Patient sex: M
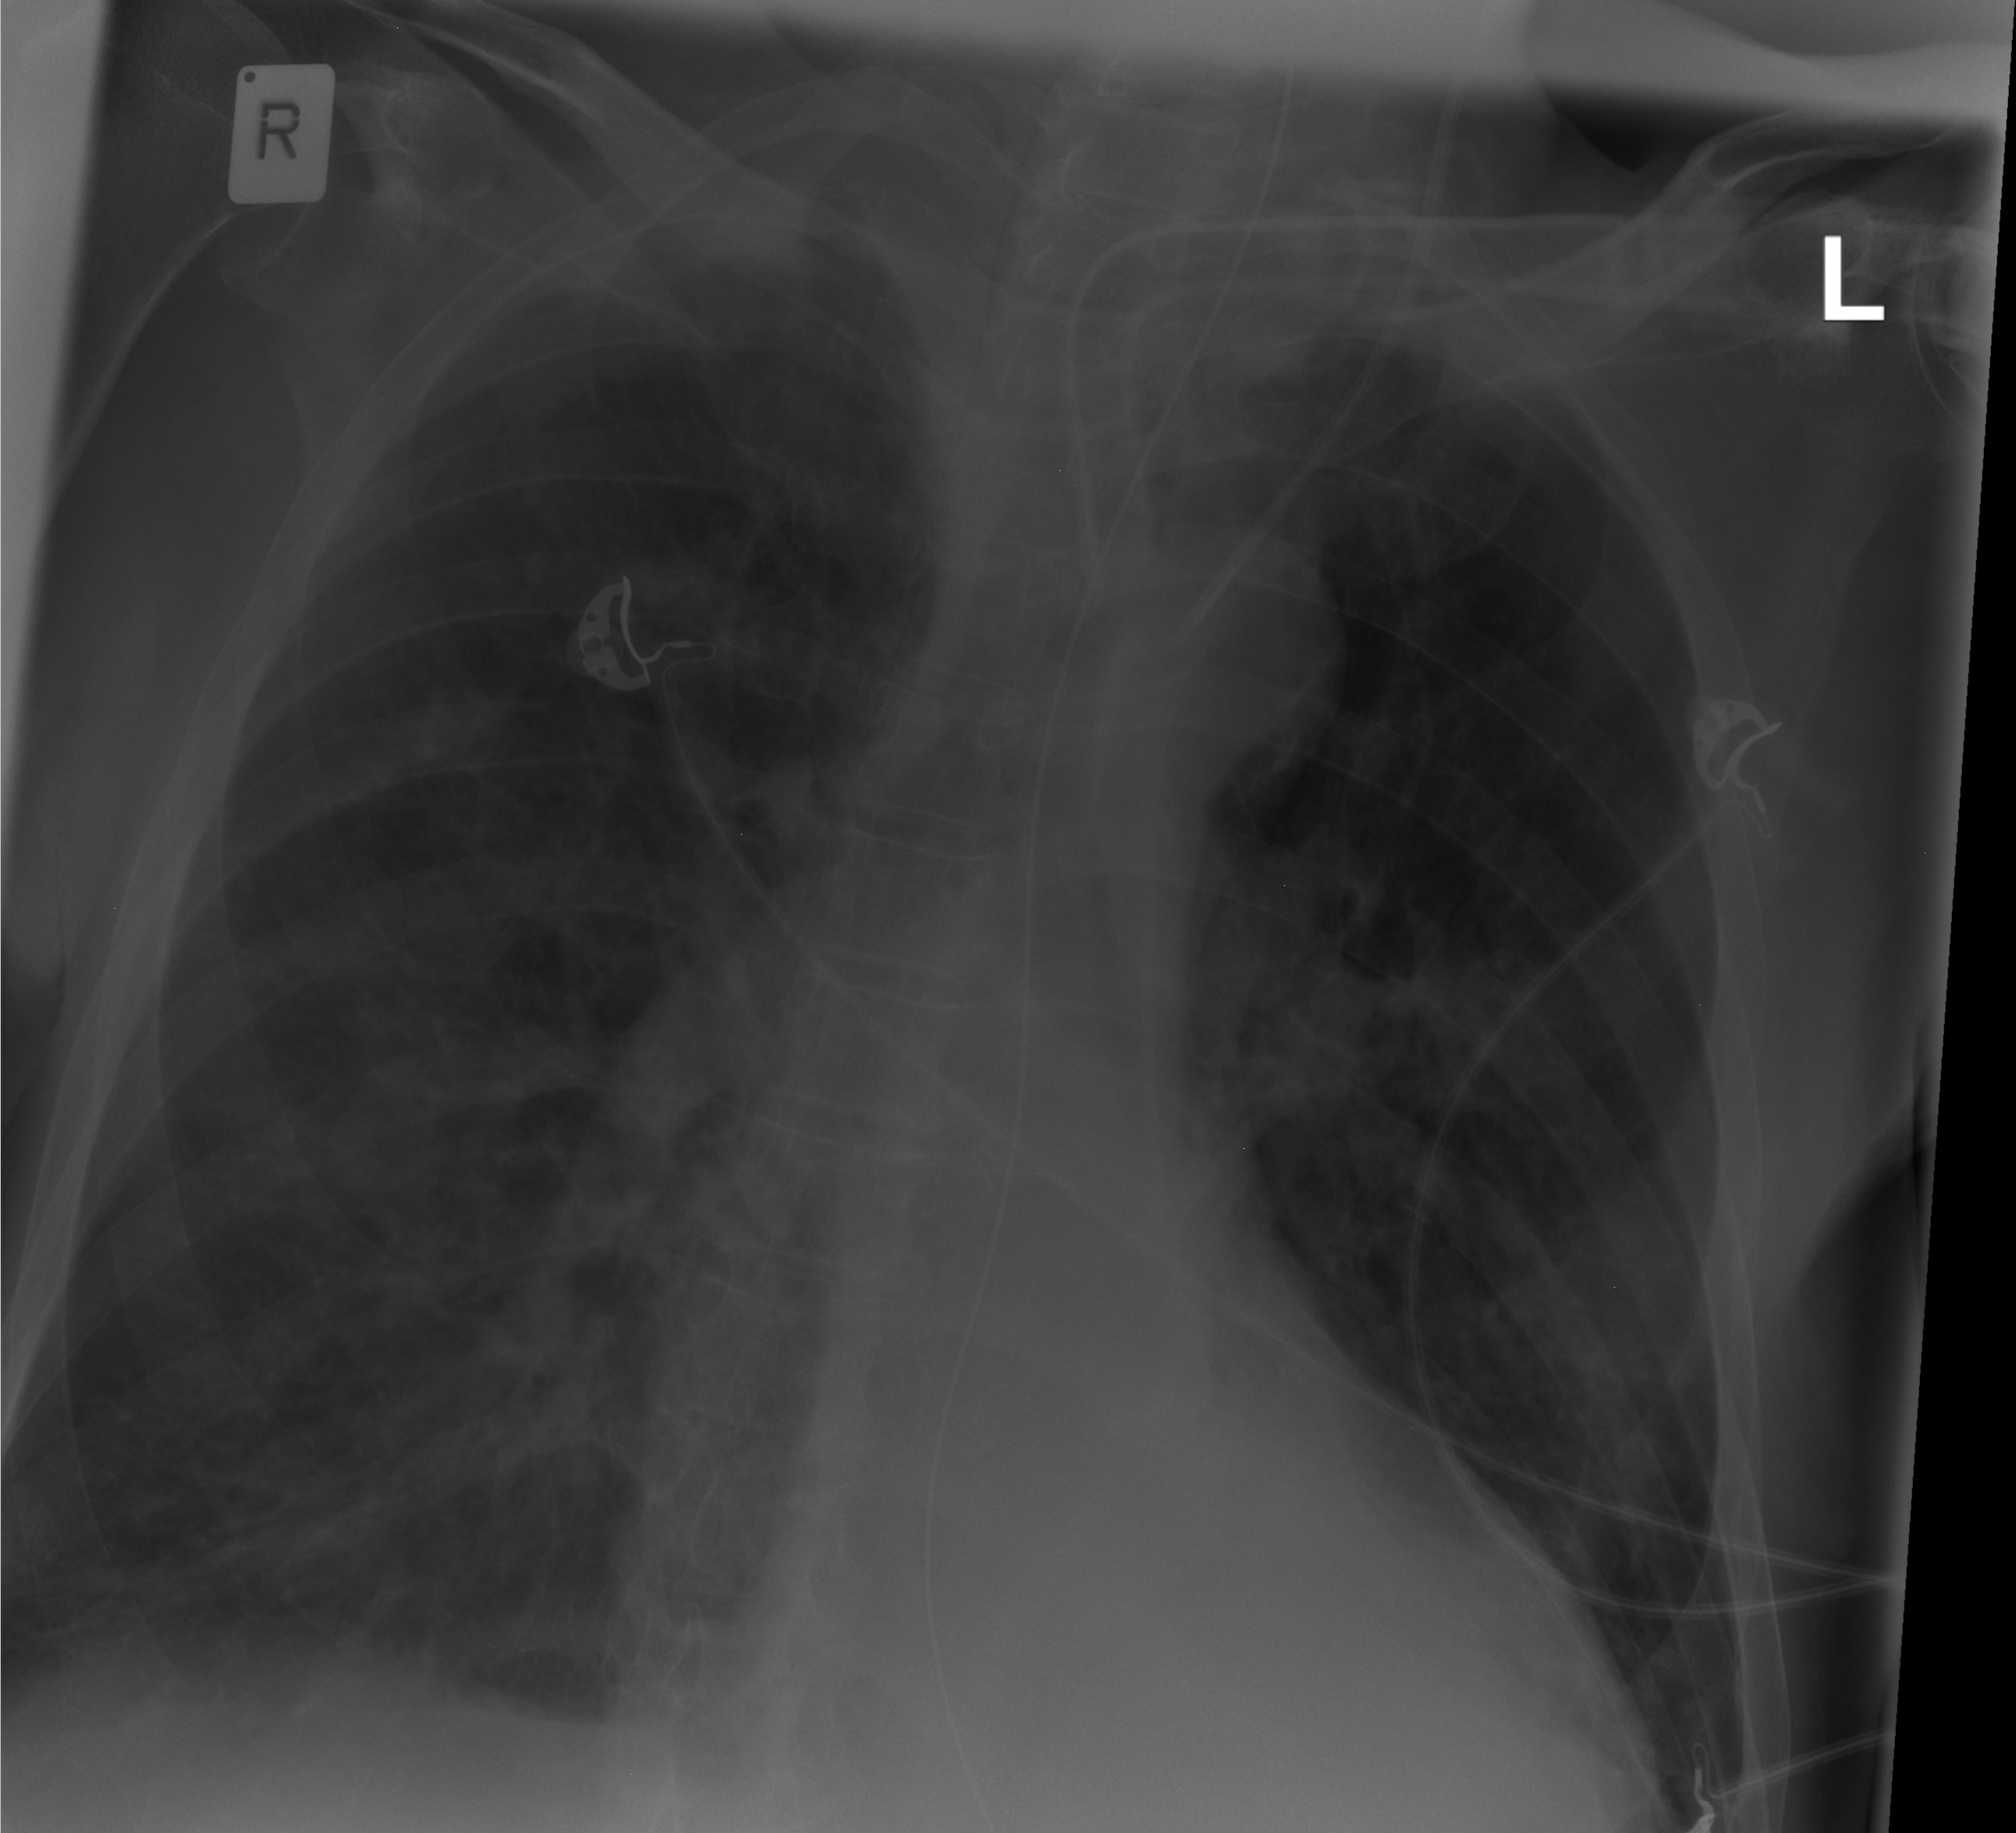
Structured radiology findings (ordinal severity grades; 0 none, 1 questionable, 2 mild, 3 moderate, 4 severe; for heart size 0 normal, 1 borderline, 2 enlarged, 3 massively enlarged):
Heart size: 2
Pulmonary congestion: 0
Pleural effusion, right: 1
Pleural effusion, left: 0
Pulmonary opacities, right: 2
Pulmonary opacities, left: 2
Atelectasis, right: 2
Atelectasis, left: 2